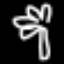
Label: palm tree